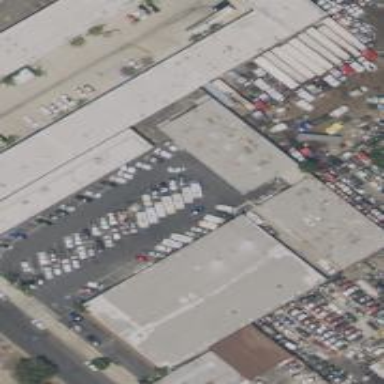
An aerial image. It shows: Industrial building with works.